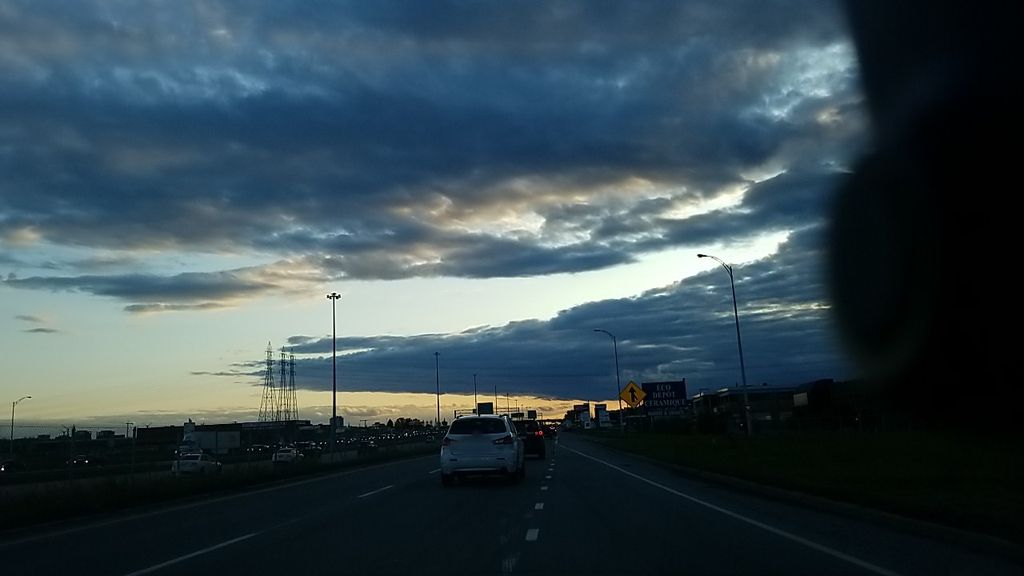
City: montreal